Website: apple
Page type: billing-address
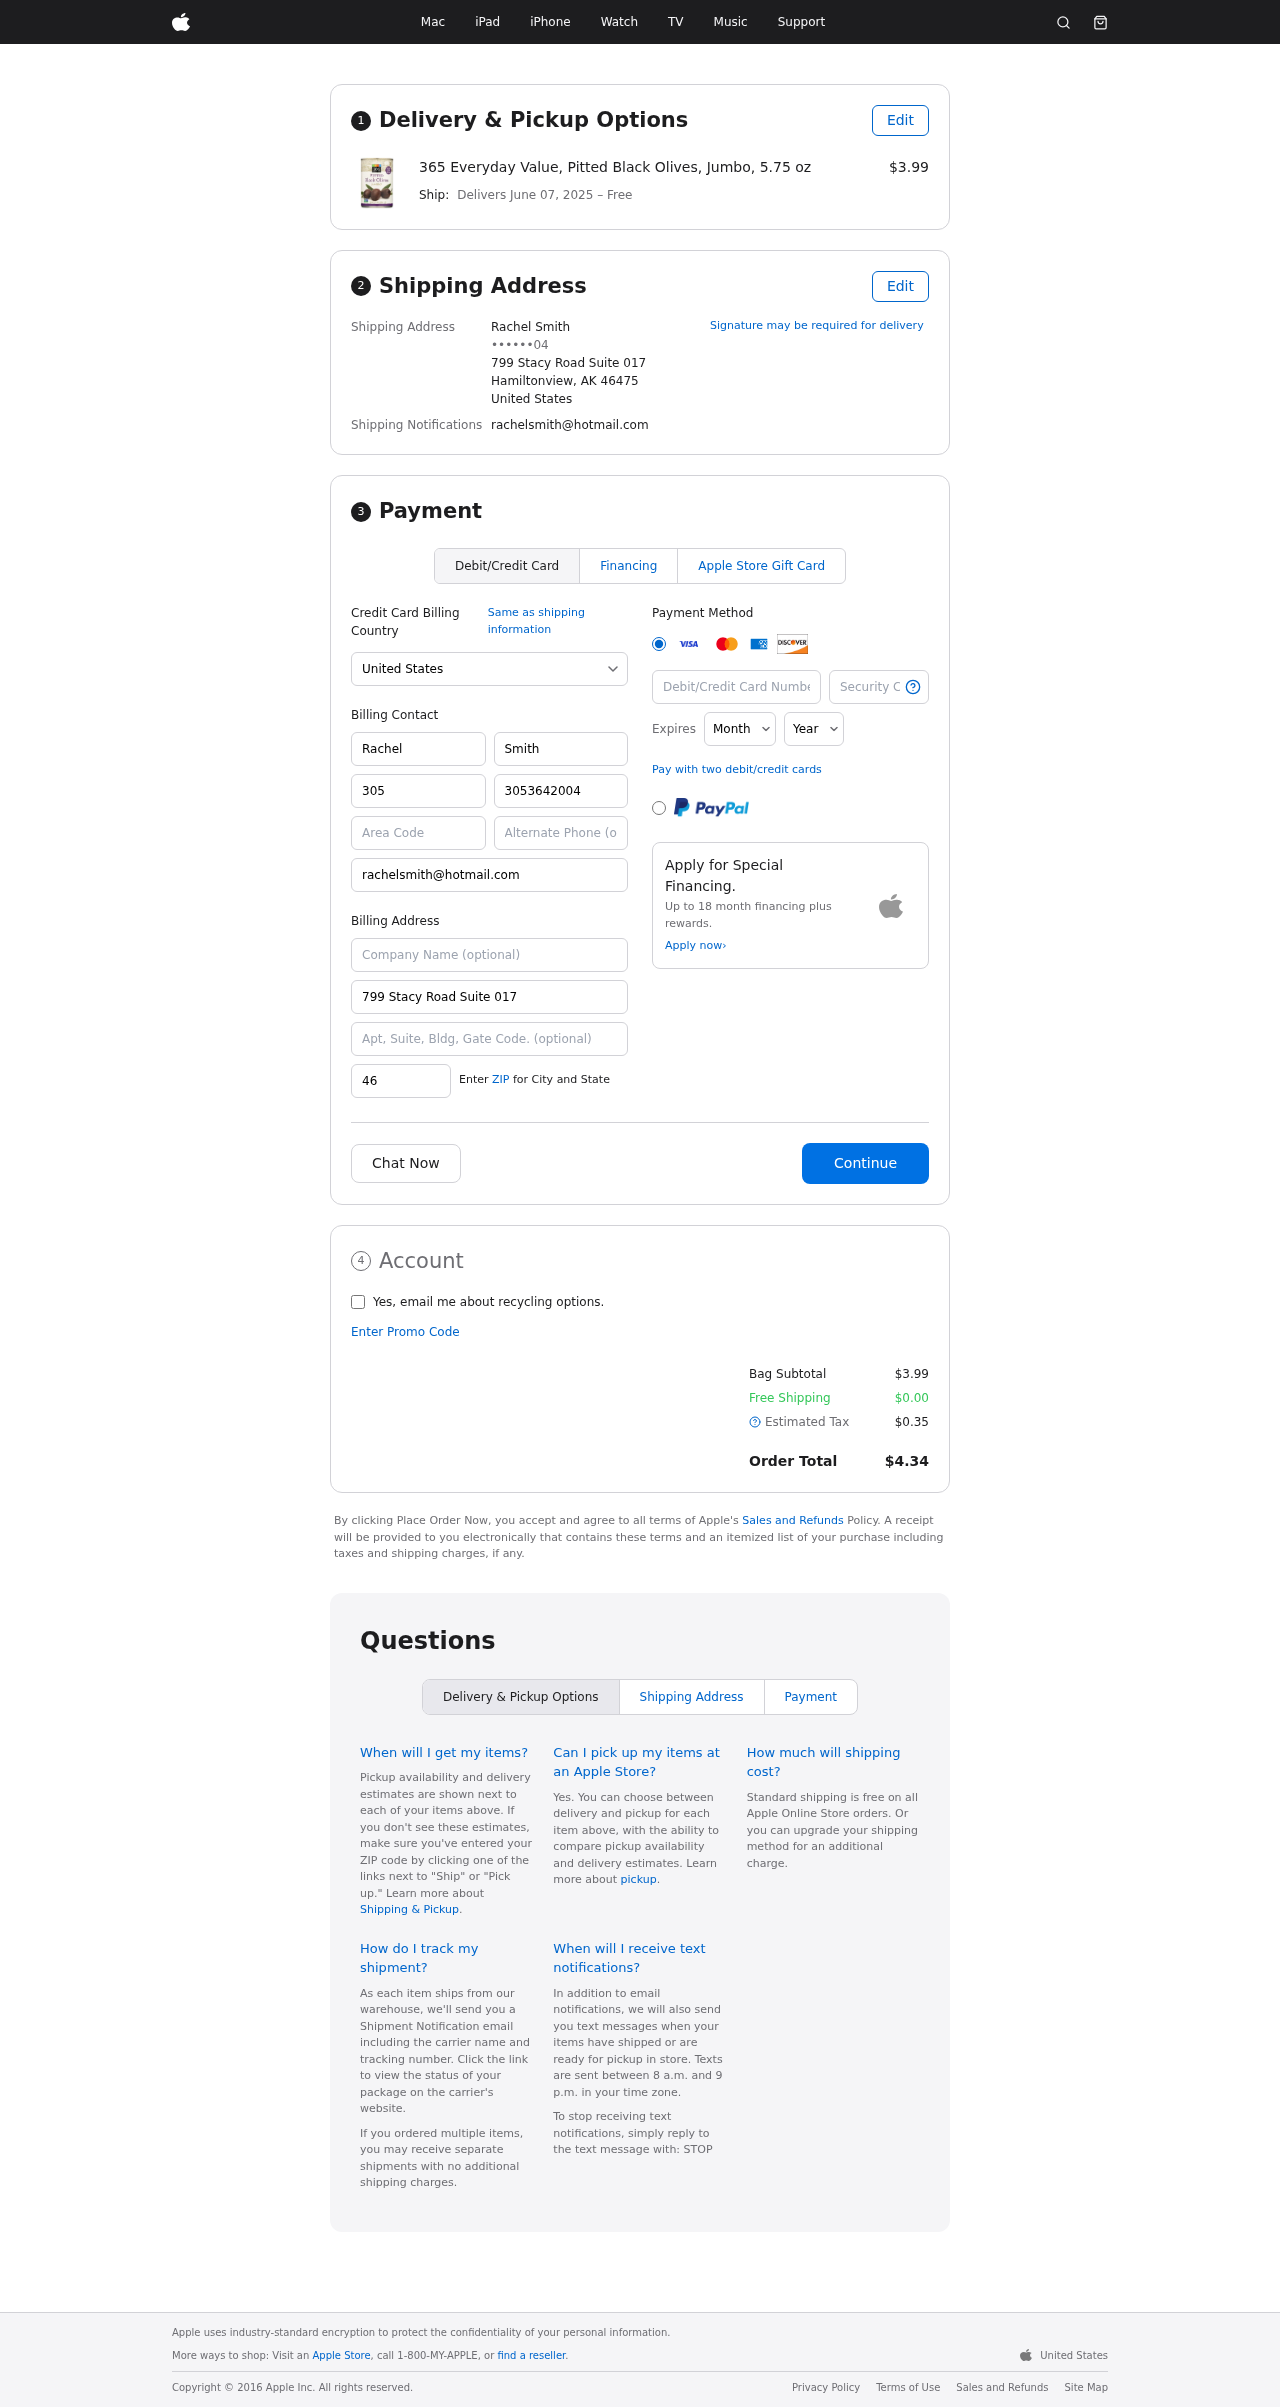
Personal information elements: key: PII_CARD_CVV
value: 917
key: PII_CARD_EXPIRY_MONTH
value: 10
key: PII_CARD_EXPIRY_YEAR
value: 26
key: PII_CARD_NUMBER
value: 4576 1848 6626 4722
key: PII_CITY_STATE_ZIP
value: Hamiltonview, AK 46475
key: PII_COUNTRY
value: United States
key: PII_EMAIL
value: rachelsmith@hotmail.com
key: PII_FULLNAME
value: Rachel Smith
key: PII_STREET
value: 799 Stacy Road Suite 017
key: PII_DOB_MONTH
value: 04
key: PII_BILLING_FIRSTNAME
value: Rachel
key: PII_BILLING_LASTNAME
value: Smith
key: PII_BILLING_PHONE_AREA
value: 305
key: PII_BILLING_PHONE
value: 3053642004
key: PII_BILLING_EMAIL
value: rachelsmith@hotmail.com
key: PII_BILLING_STREET
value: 799 Stacy Road Suite 017
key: PII_BILLING_POSTCODE
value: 46475
Product elements: key: PRODUCT1_NAME
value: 365 Everyday Value, Pitted Black Olives, Jumbo, 5.75 oz
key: PRODUCT1_PRICE
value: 3.99
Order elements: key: ORDER_DELIVERY_DATE
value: June 07, 2025
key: ORDER_SUBTOTAL
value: $3.99
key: ORDER_SHIPPING_COST
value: $0.00
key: ORDER_TAX
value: $0.35
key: ORDER_TOTAL
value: $4.34